Question: I'm a newbie in XCode and iOS development and trying to create a simple app to display a players data in table view. I can build project without any warnings or errors, but when I'm running the application the app execution stops at this place. Could someone help and explain what I'm doing wrong?

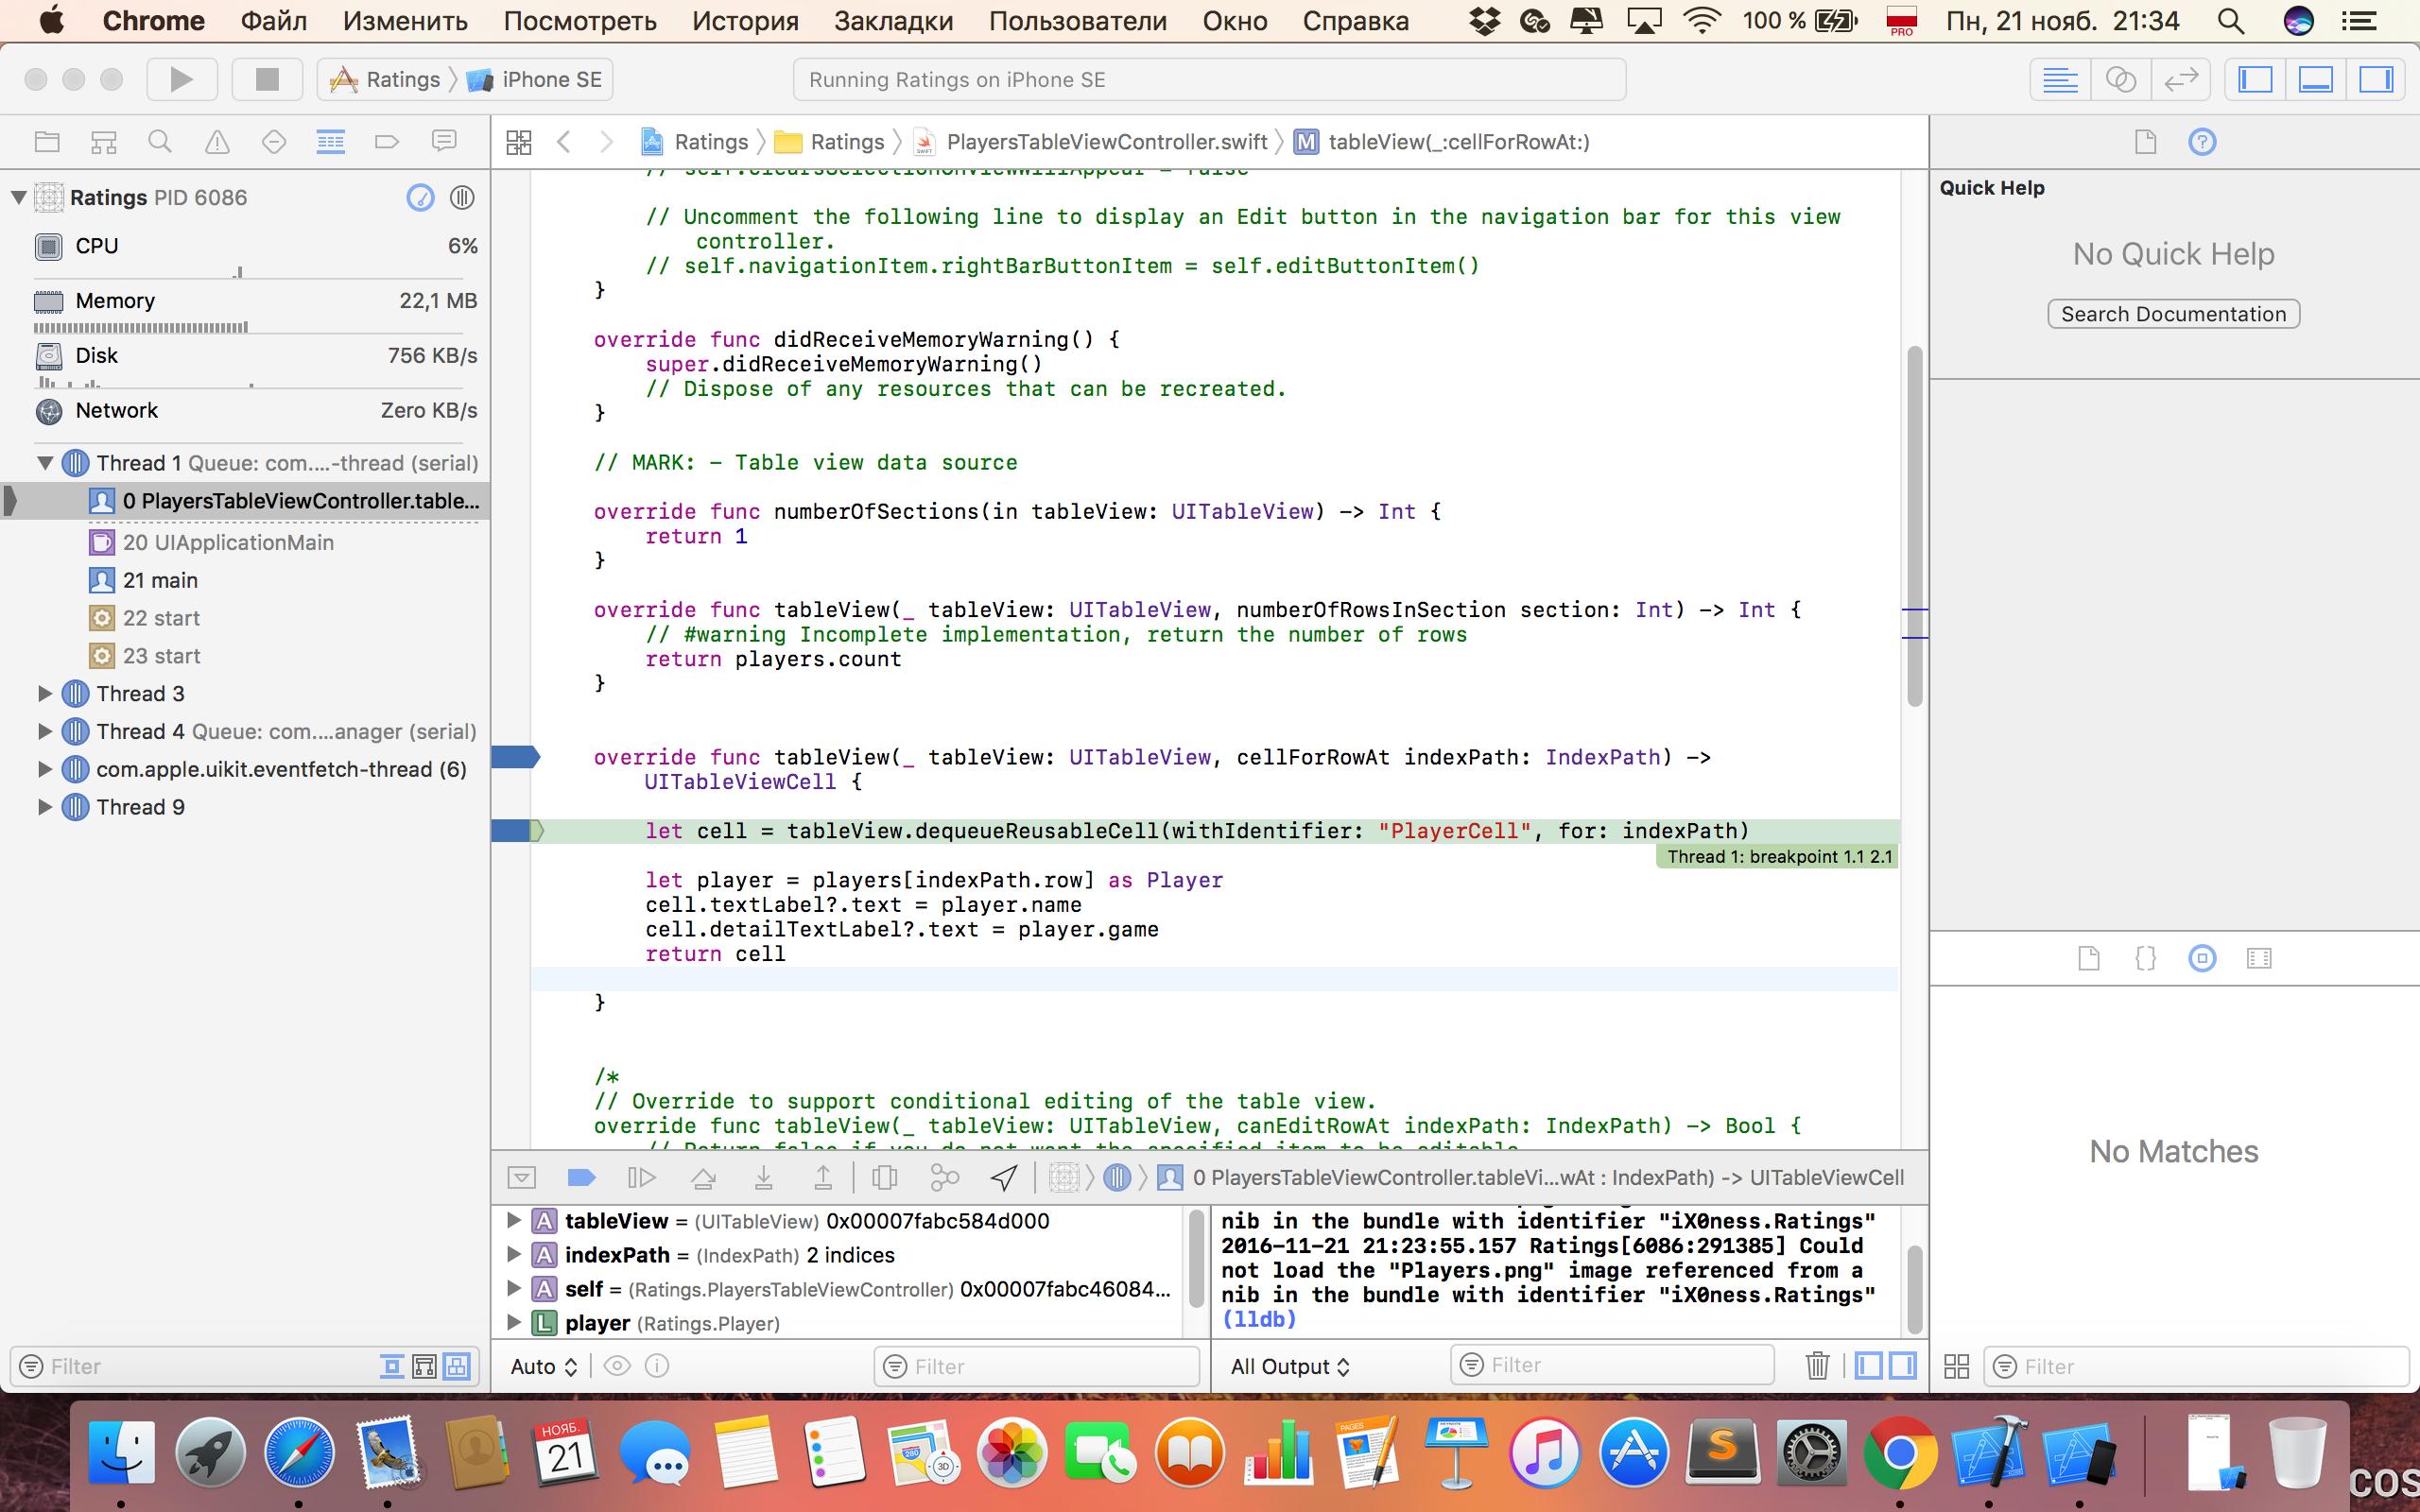
Answer: You've hit a breakpoint. Breakpoints let you pause and run through your code step by step. You can learn more about the debugger <URL>.